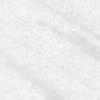
Label: change